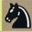
Piece: bN